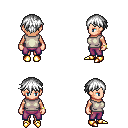
a pixel art fantasy rpg character, female body template, human, light skin, white sleeveless shirt, magenta pants, white short bangs hairstyle, bracelets, gold boots, four views (front, back, left, right), 2x2 character sprite sheet, small pixel art, hard edges, no anti-aliasing